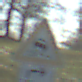
Verkehrszeichen: SchleuderOderRutschgefahr
Zusatzzeichen unten: RichtungsangabeDurchPfeile5
Umgebung: Outdoor, Nature
Tageszeit: MorningAfternoon
Wetter: Clear
Licht: Natural
Jahreszeit: Winter
Kontrast: HighContrast